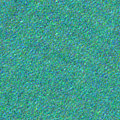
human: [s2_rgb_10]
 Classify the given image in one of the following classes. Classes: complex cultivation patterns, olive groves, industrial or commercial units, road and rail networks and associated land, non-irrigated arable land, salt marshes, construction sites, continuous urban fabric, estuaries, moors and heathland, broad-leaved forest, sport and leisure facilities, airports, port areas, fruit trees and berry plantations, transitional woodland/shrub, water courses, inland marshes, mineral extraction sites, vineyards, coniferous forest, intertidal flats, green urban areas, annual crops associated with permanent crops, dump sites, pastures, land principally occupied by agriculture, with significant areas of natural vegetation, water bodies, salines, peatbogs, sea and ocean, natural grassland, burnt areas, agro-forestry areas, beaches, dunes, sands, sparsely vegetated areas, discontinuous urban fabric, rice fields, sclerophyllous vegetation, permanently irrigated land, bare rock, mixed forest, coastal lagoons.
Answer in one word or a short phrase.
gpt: sea and ocean